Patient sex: M
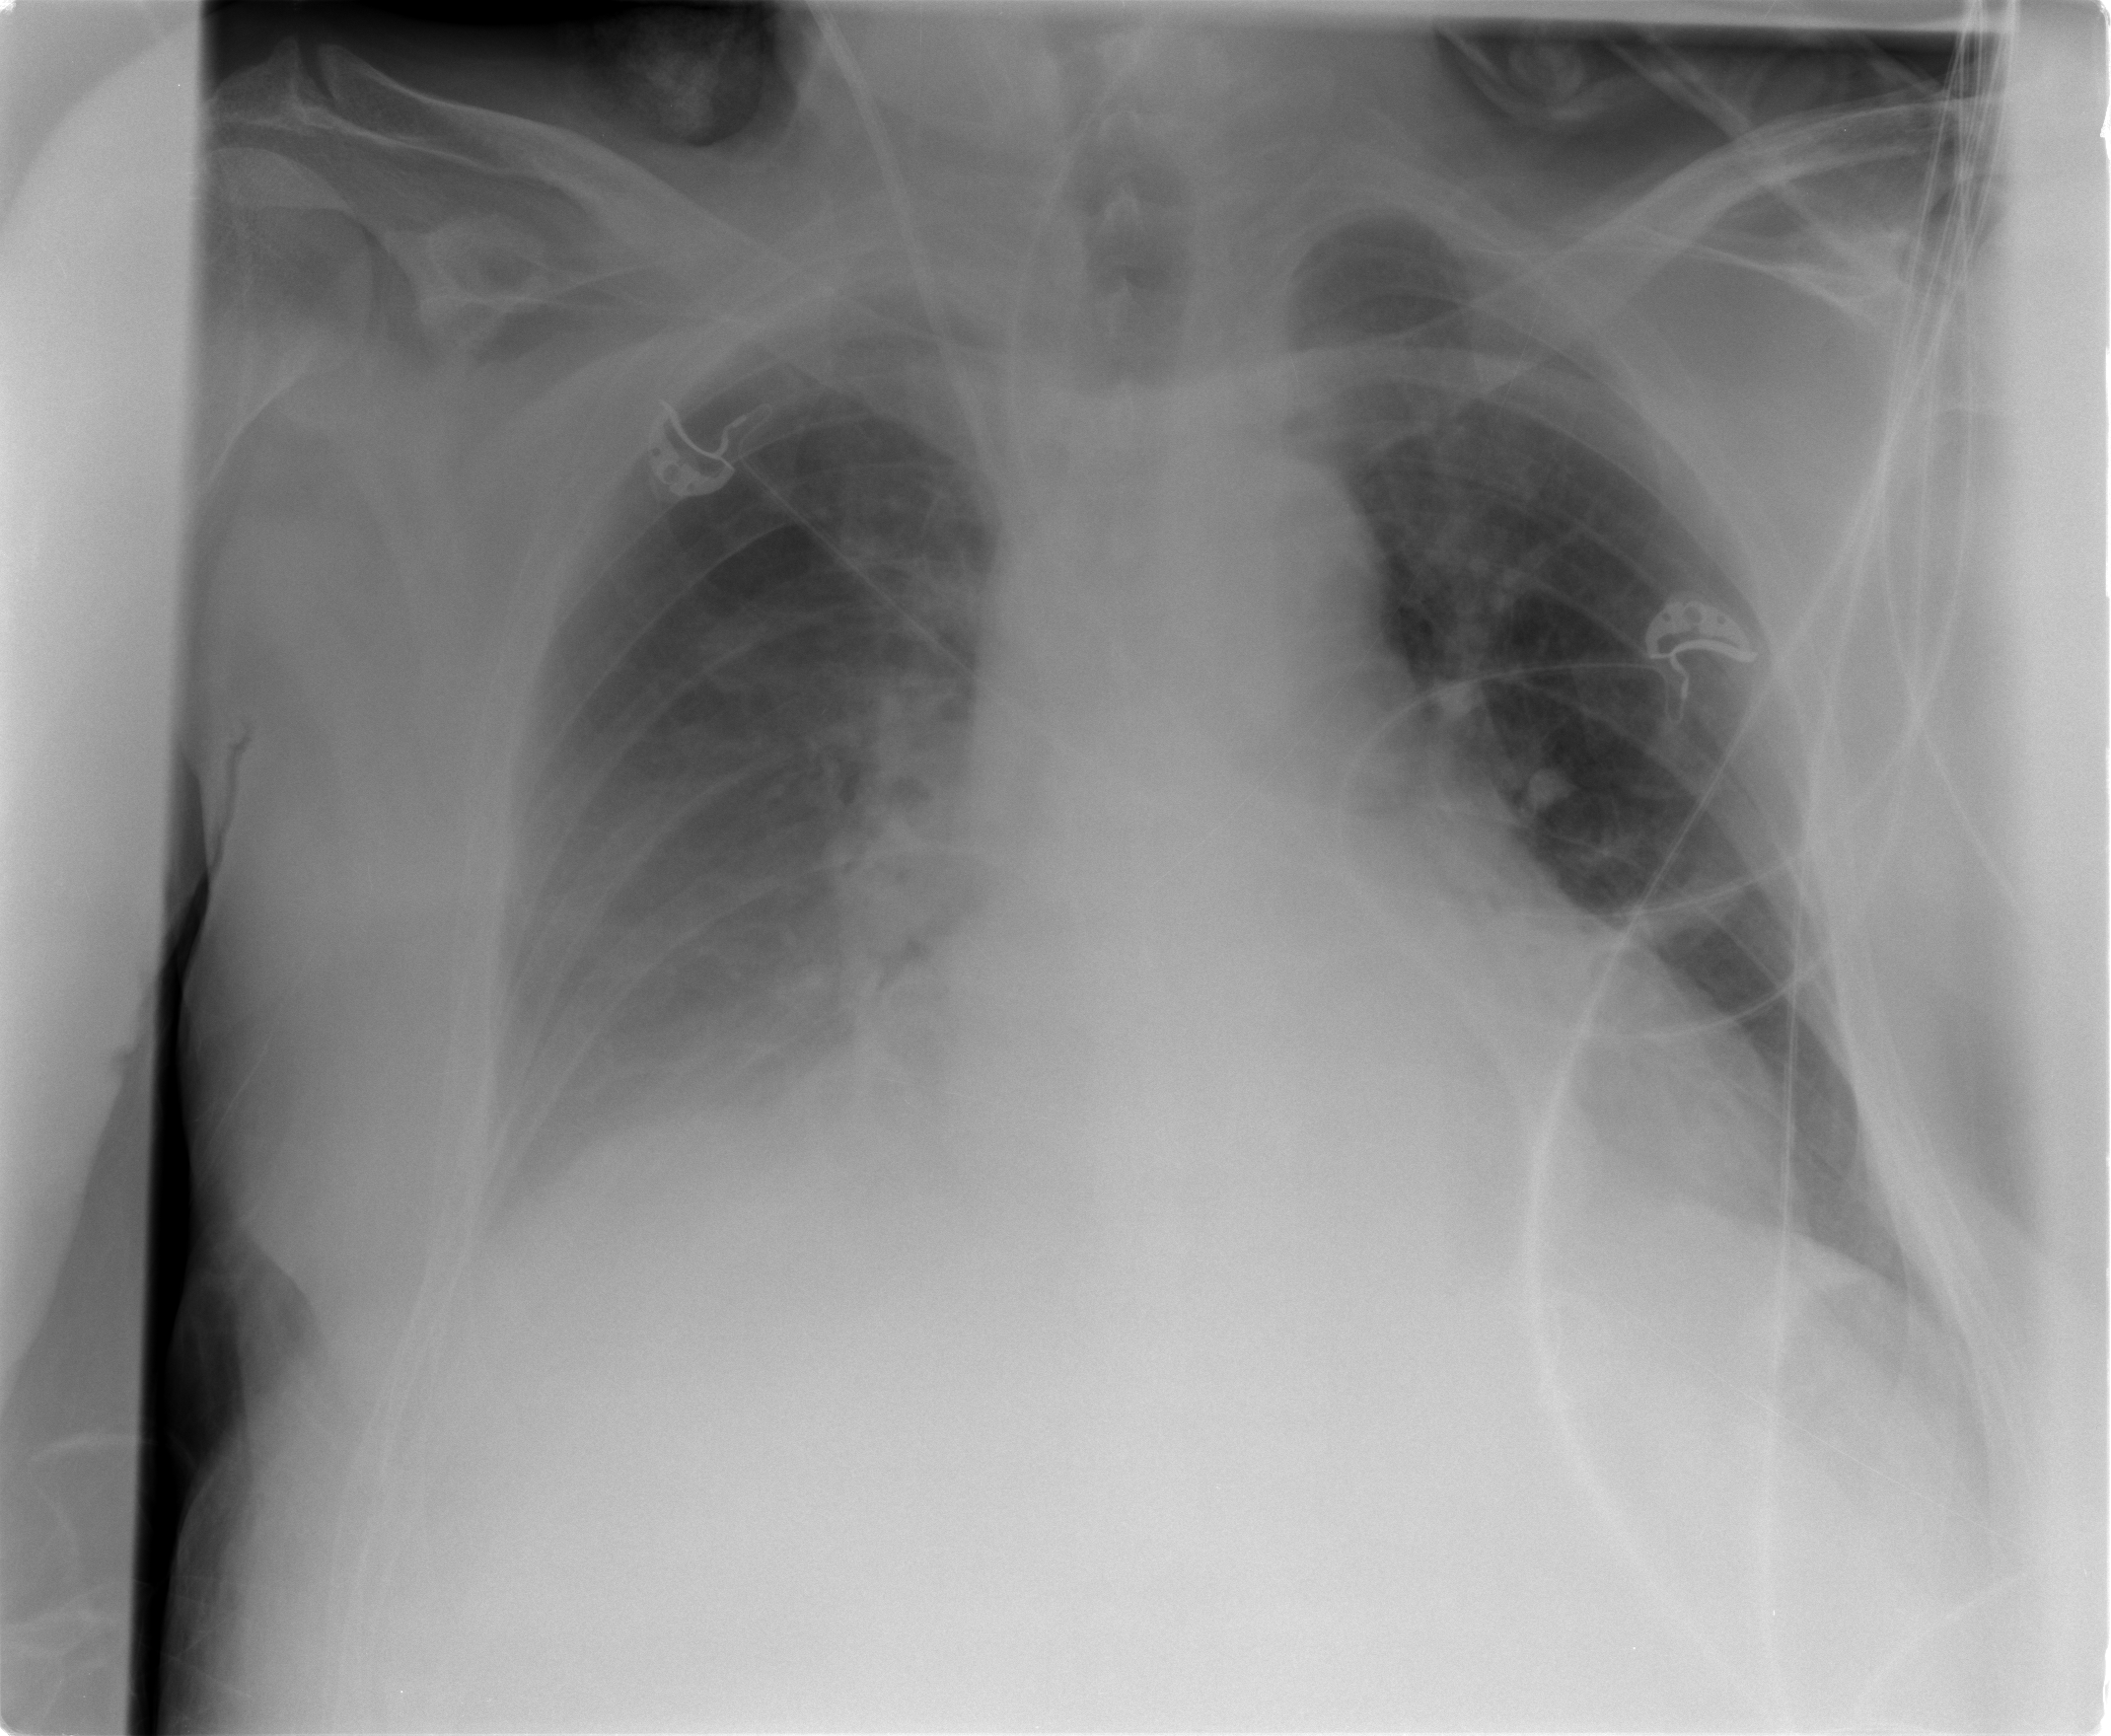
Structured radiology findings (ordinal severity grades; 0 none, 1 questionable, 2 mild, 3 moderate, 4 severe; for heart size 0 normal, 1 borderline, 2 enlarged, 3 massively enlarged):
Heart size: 2
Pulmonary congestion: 2
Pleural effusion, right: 3
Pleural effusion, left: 0
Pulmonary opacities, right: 1
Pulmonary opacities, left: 1
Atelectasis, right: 3
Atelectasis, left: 0